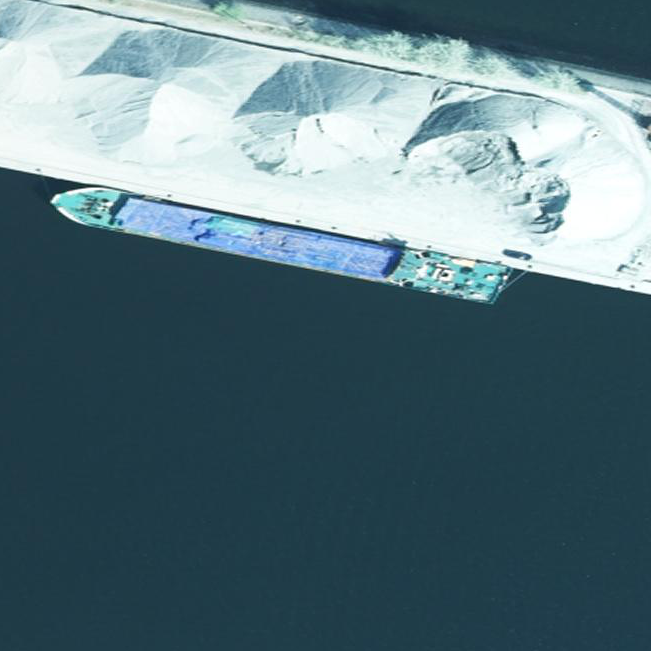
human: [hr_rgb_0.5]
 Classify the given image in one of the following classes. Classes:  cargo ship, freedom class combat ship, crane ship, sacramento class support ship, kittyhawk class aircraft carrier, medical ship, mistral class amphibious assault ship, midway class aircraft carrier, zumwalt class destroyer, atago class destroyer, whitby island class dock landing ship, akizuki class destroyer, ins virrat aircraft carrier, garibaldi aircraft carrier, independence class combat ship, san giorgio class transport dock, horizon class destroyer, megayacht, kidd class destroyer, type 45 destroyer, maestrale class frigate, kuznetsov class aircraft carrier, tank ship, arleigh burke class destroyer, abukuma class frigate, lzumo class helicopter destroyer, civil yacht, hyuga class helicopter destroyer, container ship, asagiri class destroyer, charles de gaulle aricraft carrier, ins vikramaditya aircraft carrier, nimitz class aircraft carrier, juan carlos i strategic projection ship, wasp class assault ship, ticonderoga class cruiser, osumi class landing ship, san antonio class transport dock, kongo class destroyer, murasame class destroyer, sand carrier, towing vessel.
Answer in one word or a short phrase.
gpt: Sand carrier